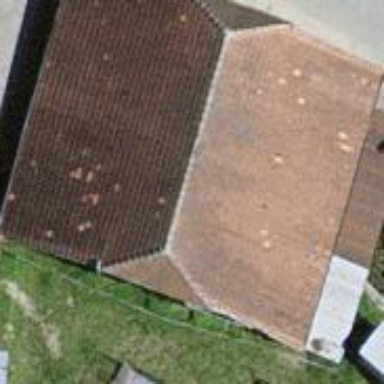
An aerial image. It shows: Barn.